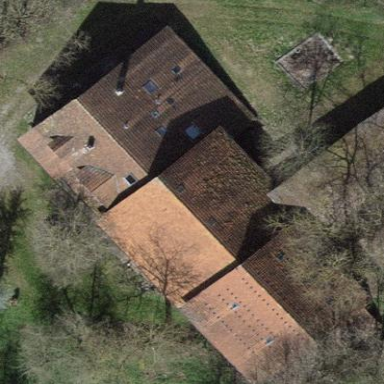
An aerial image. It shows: Farm building.